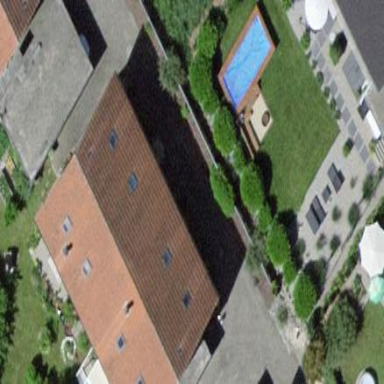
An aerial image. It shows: Gabled roof house.